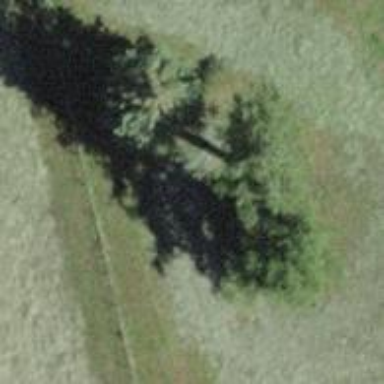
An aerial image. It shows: Evergreen tree with needle-leaved leaves.